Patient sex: F
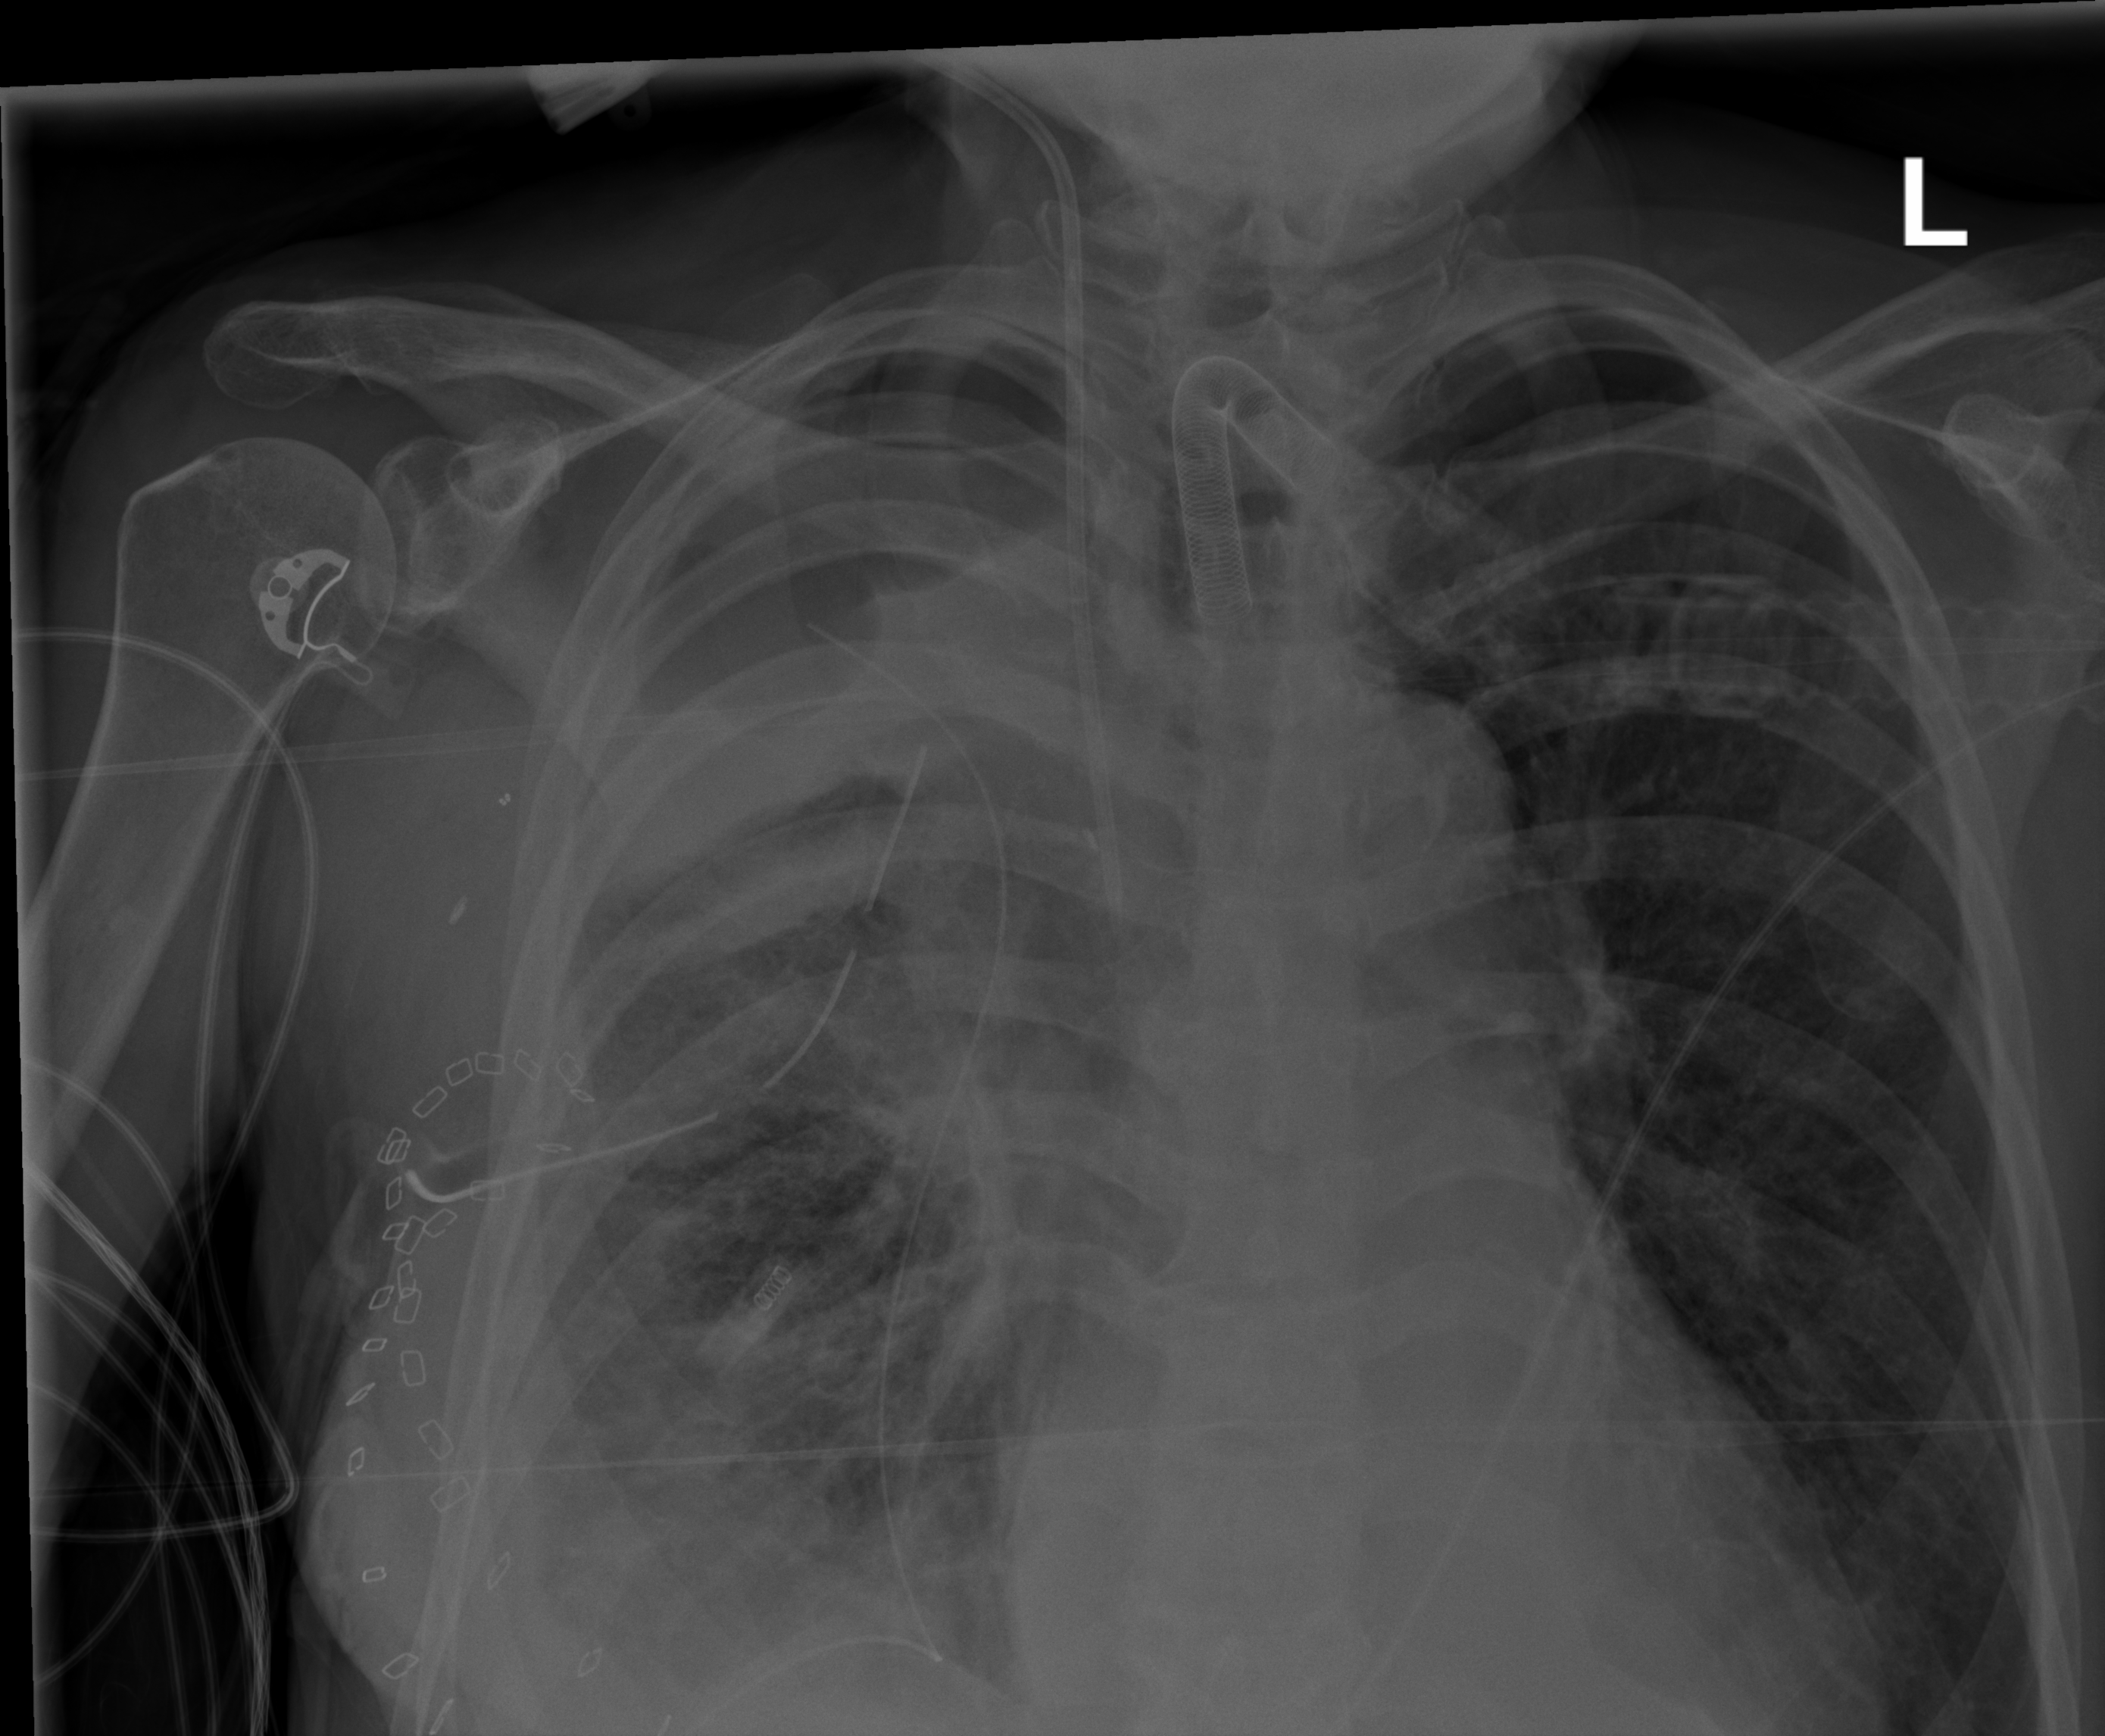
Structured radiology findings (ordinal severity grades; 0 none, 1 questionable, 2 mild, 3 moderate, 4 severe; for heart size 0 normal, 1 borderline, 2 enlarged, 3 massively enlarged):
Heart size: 2
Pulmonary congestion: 0
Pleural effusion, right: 3
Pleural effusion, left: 0
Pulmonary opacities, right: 2
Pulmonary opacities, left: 0
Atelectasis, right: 3
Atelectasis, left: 2